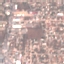
Land use / land cover: Residential